Question: I seem to have an error in my View which results in a picture of a cloud with an unhappy face

Nothing is being reported in the log so I'm a little lost on how to track down this error.
Are there any common problems that may lead to this?
or any suggestions on the best way to debug this sort of error?
Thanks
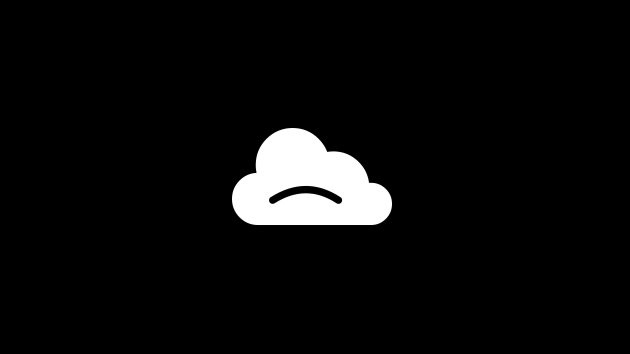
Answer: are you using a low-frequency LiveCard? If so, then it is because you cannot add custom Views to the limited set of supported RemoteViews.
Note: posted from original comment, so as to get them juicy correct answer points.